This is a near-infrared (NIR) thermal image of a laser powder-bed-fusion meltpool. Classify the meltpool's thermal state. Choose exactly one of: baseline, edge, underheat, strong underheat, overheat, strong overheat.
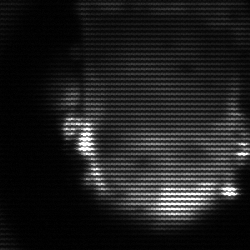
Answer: baseline